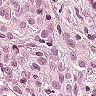
Metastatic tissue present: yes